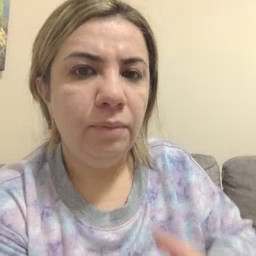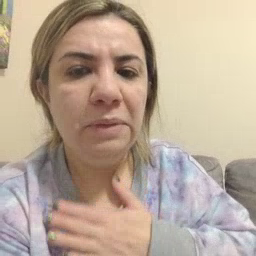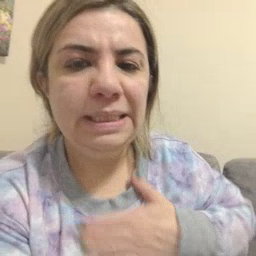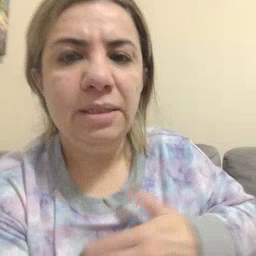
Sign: please